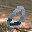
Label: 0